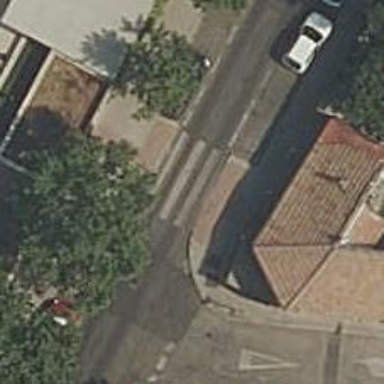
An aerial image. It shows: Uncontrolled zebra crossing on the road.